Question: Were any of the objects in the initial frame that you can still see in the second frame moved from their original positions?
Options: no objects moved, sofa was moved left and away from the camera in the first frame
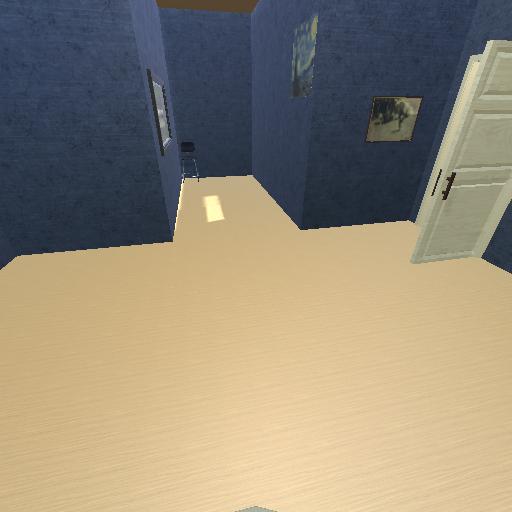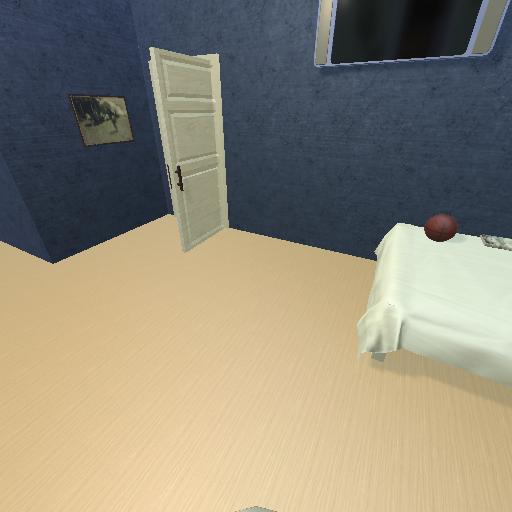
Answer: no objects moved